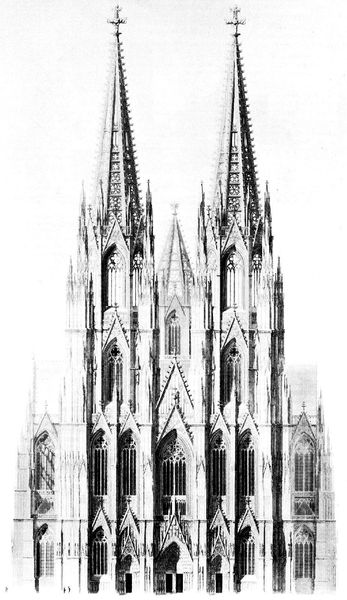
Titel: Aufriss der Westfassade des Kölner Doms (nach Fuchs ü. Mauchert)
Künstler: E. Rauch
Institution: aus: Boisserée, Ansichten, Risse und Theile des Doms von Köln, Stuttgart 1821, Taf. V
Schlagwörter: dunkel, himmel, schatten, weiß, fenster, glas, hell, schwarz, zeichnung, stein, kirche, spitzen, front, gotik, turm, fassade, tor, foto, fotografie, eingang, krabbe, kreuz, türme, dom, schwarzweiß, entwurf, hauptschiff, kathedrale, portal, kreuze, gotisch, seitenschiff, frontansicht, vorderansicht, gothik, fotographie, fesnter, schinkel, haupteingang, zweiturmfassade, vierung, vierungsturm, gewände, neogotik, kathedralbau, krabben, hcoh, westeingang, che, koeln, portla, porltale